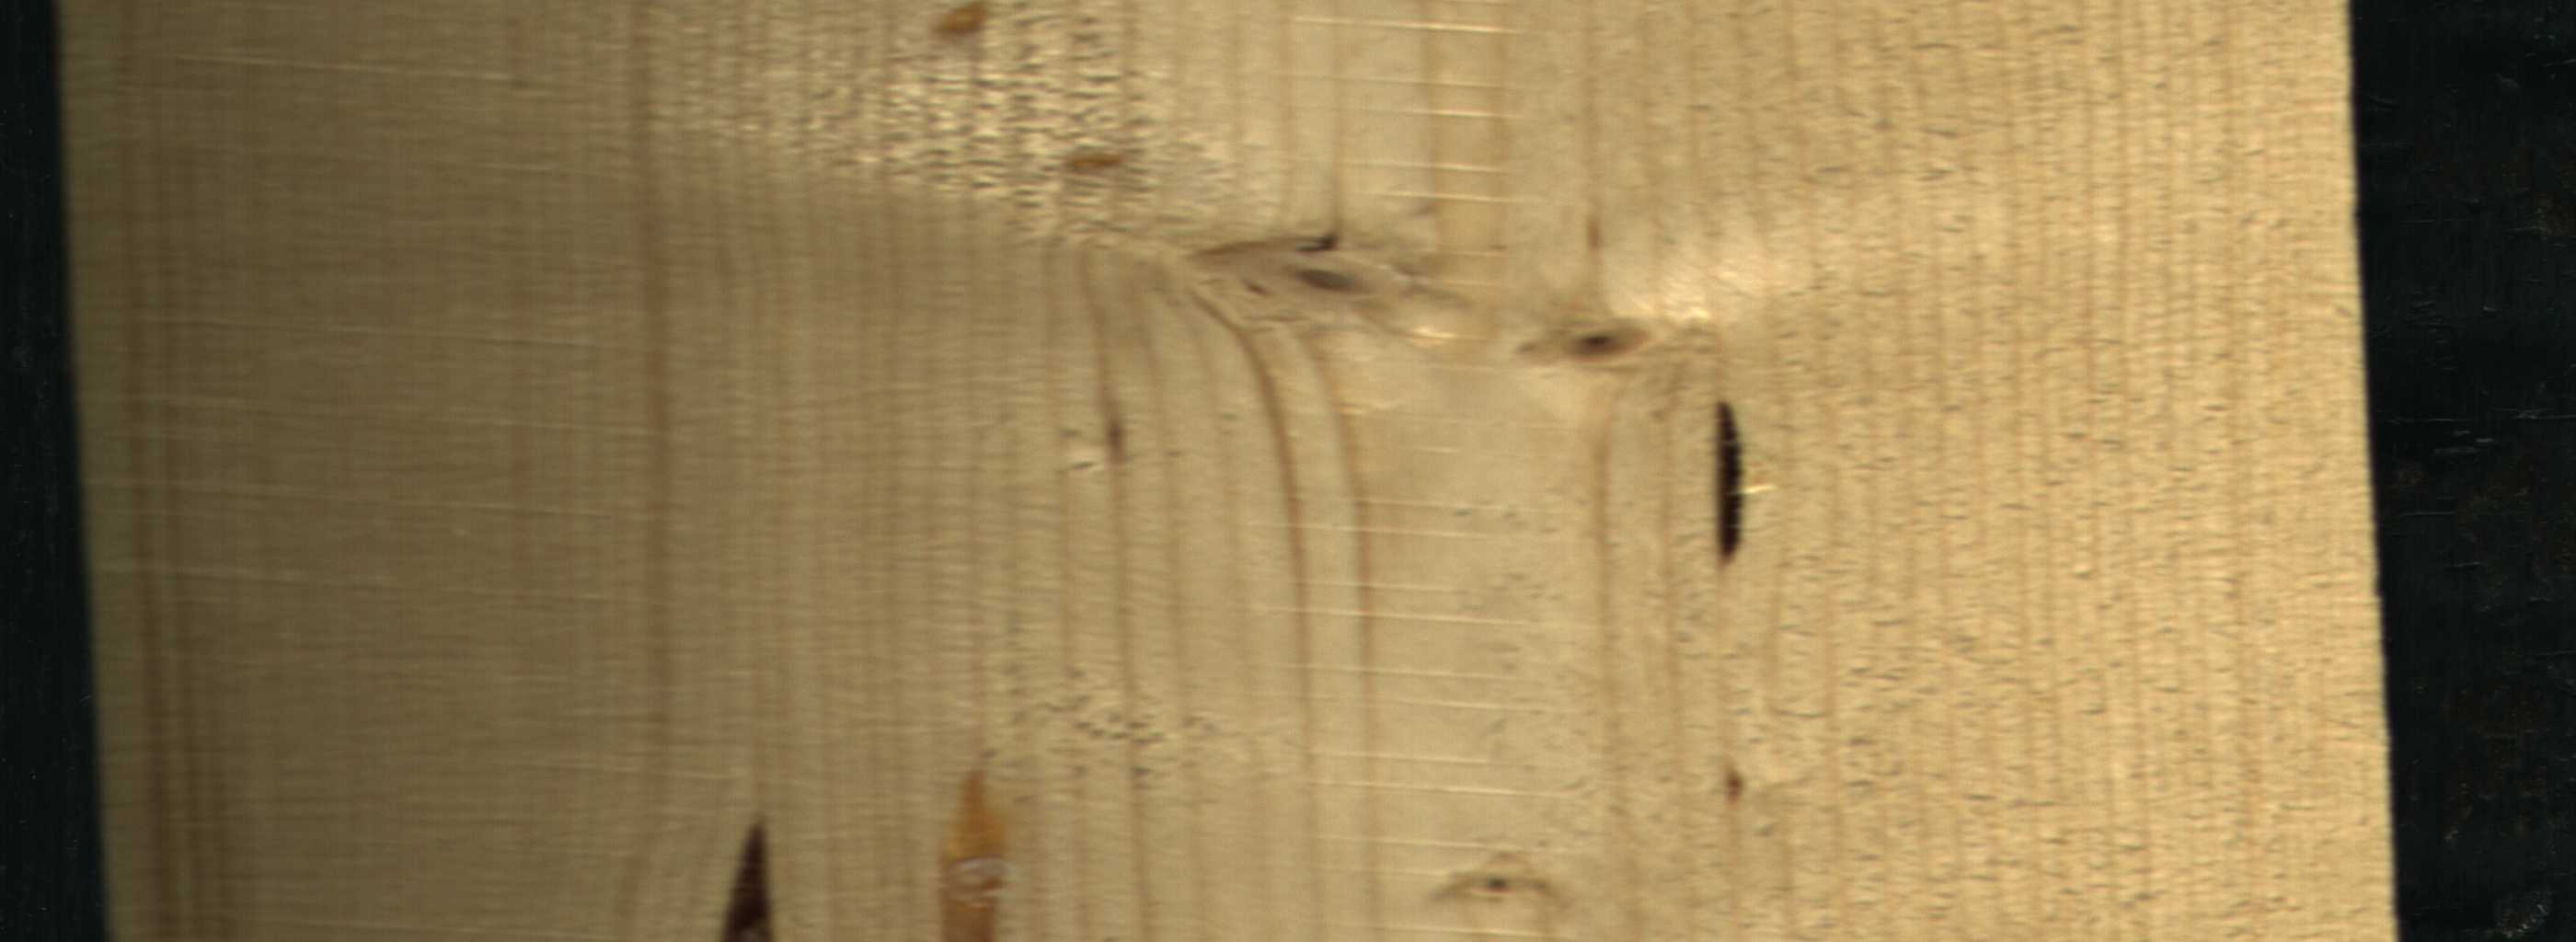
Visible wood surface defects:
resin
resin
resin
resin
Live_Knot
Live_Knot
Live_Knot
Live_Knot